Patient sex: M
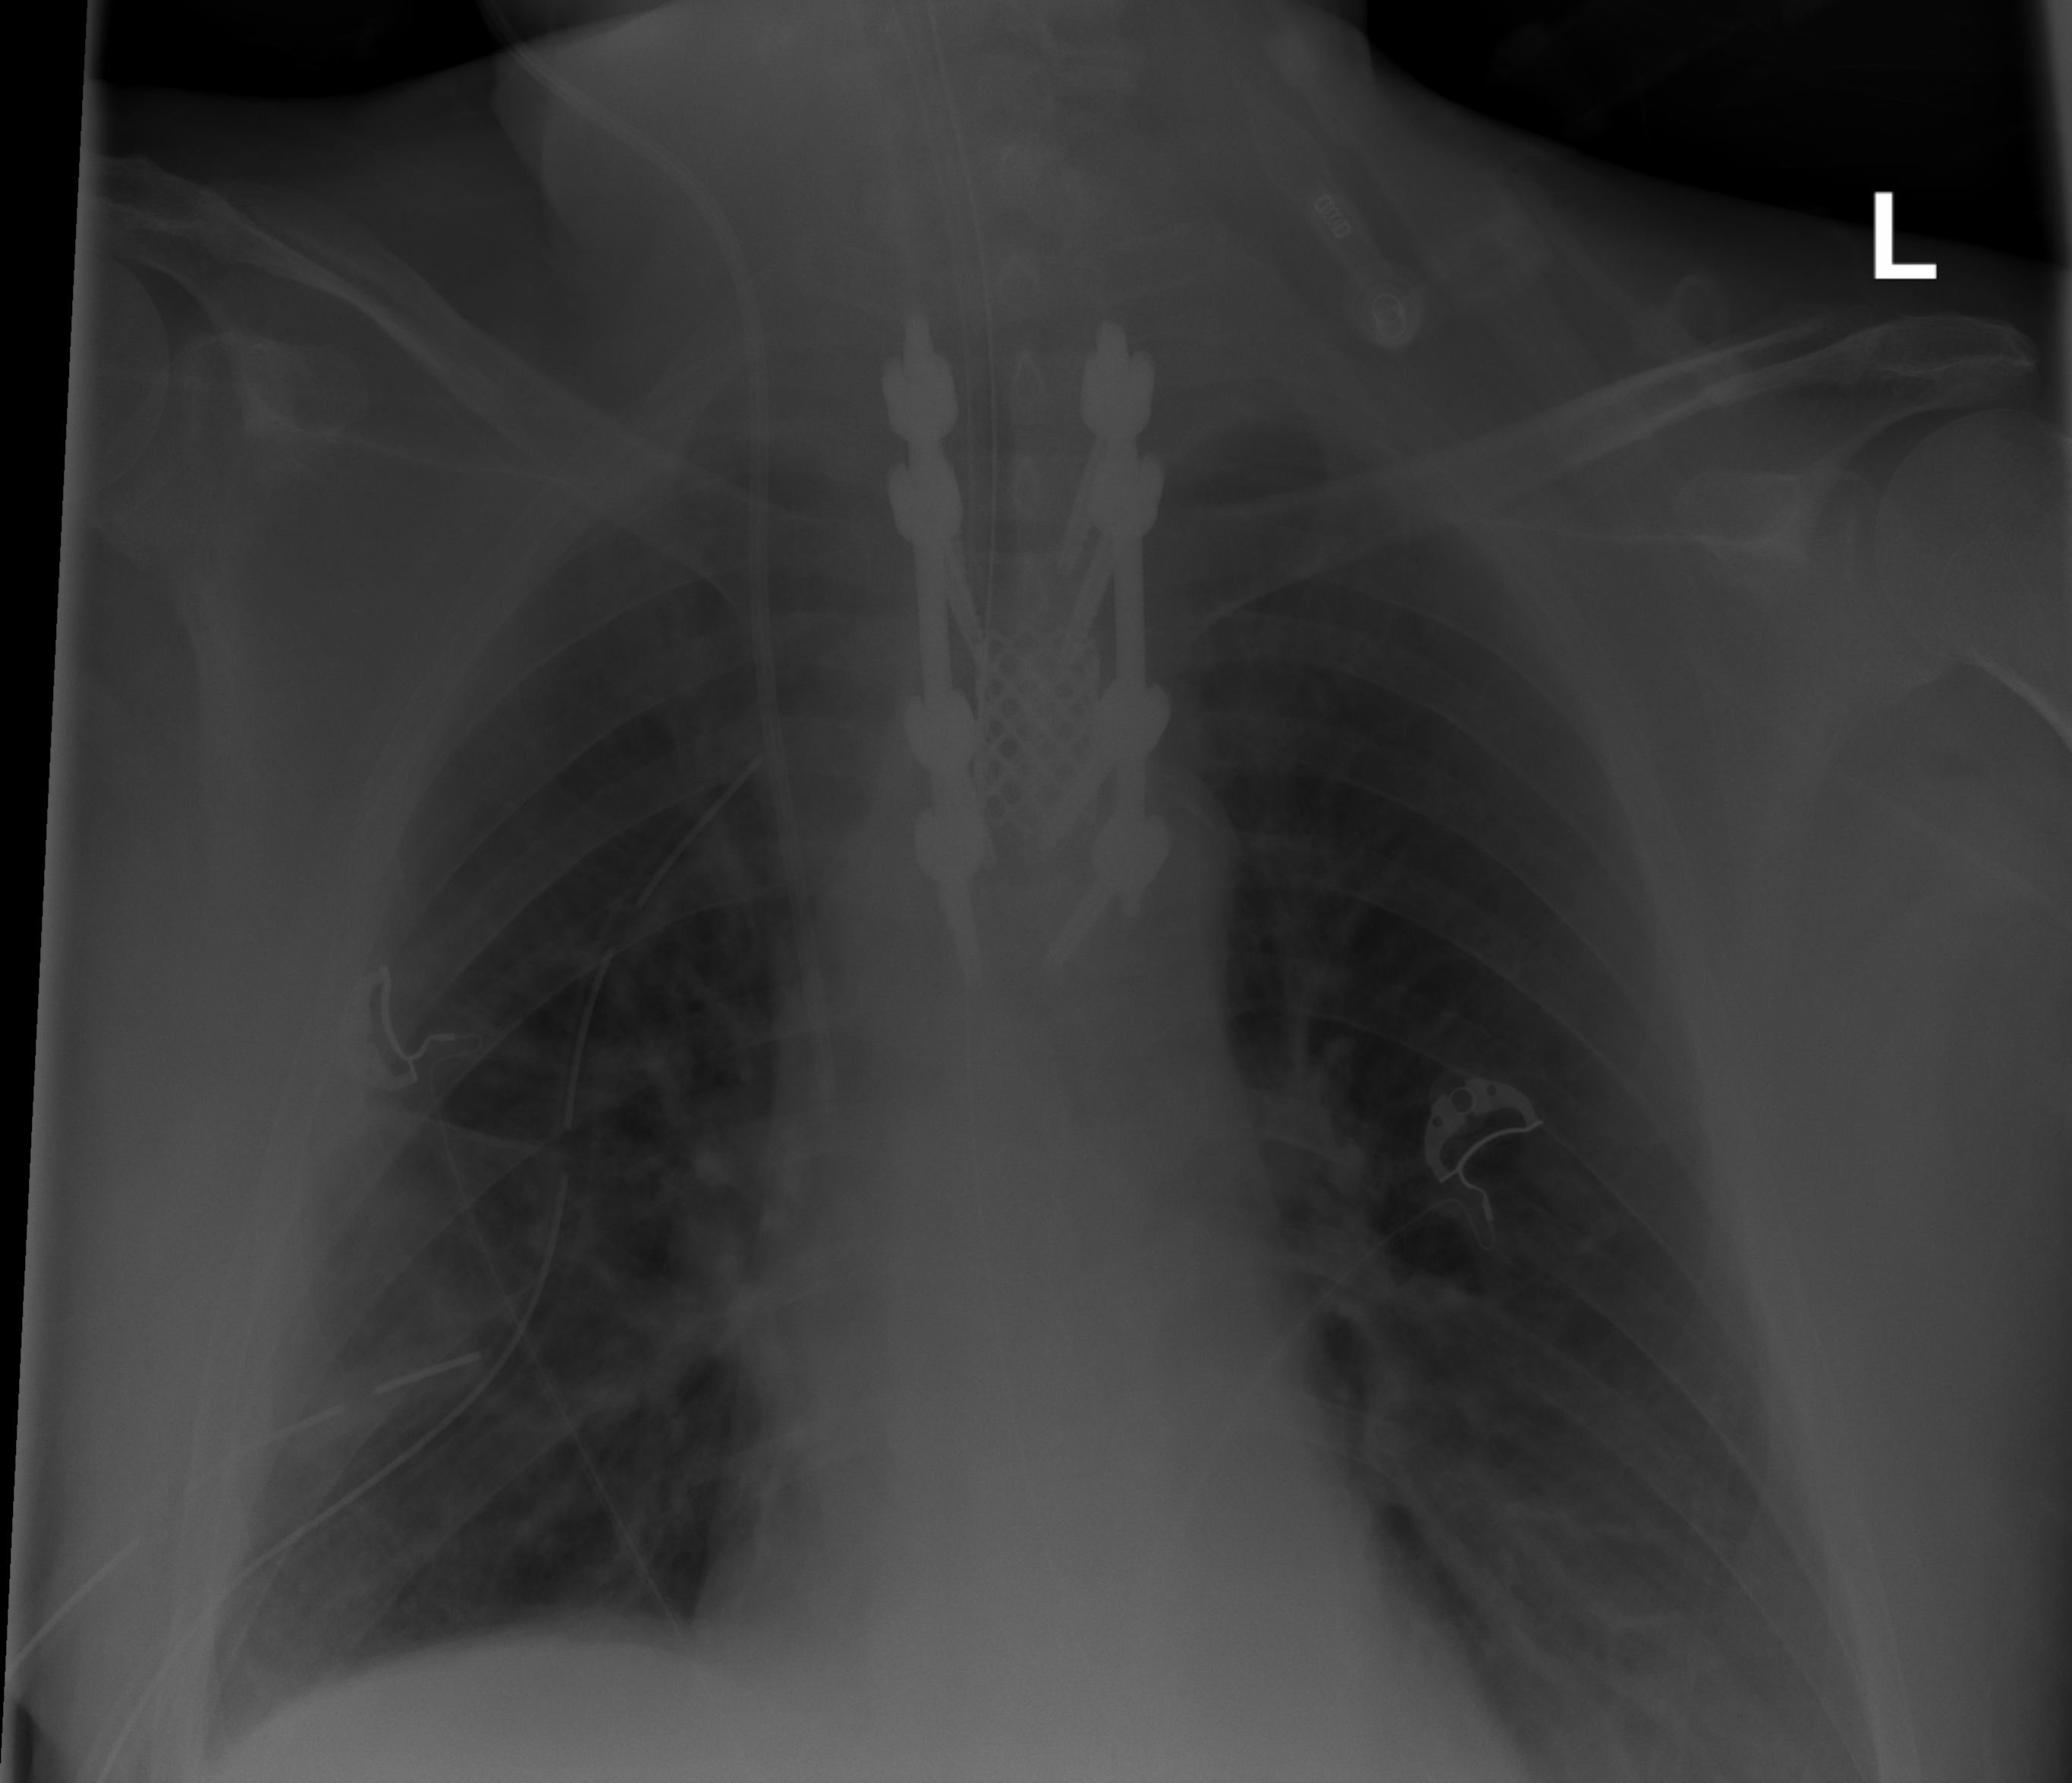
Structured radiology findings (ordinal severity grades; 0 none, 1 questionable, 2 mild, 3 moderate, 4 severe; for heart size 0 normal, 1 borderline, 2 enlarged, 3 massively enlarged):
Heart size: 2
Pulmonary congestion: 0
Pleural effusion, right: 2
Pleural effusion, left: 1
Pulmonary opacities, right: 0
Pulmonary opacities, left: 0
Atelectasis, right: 2
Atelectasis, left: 0